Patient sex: M
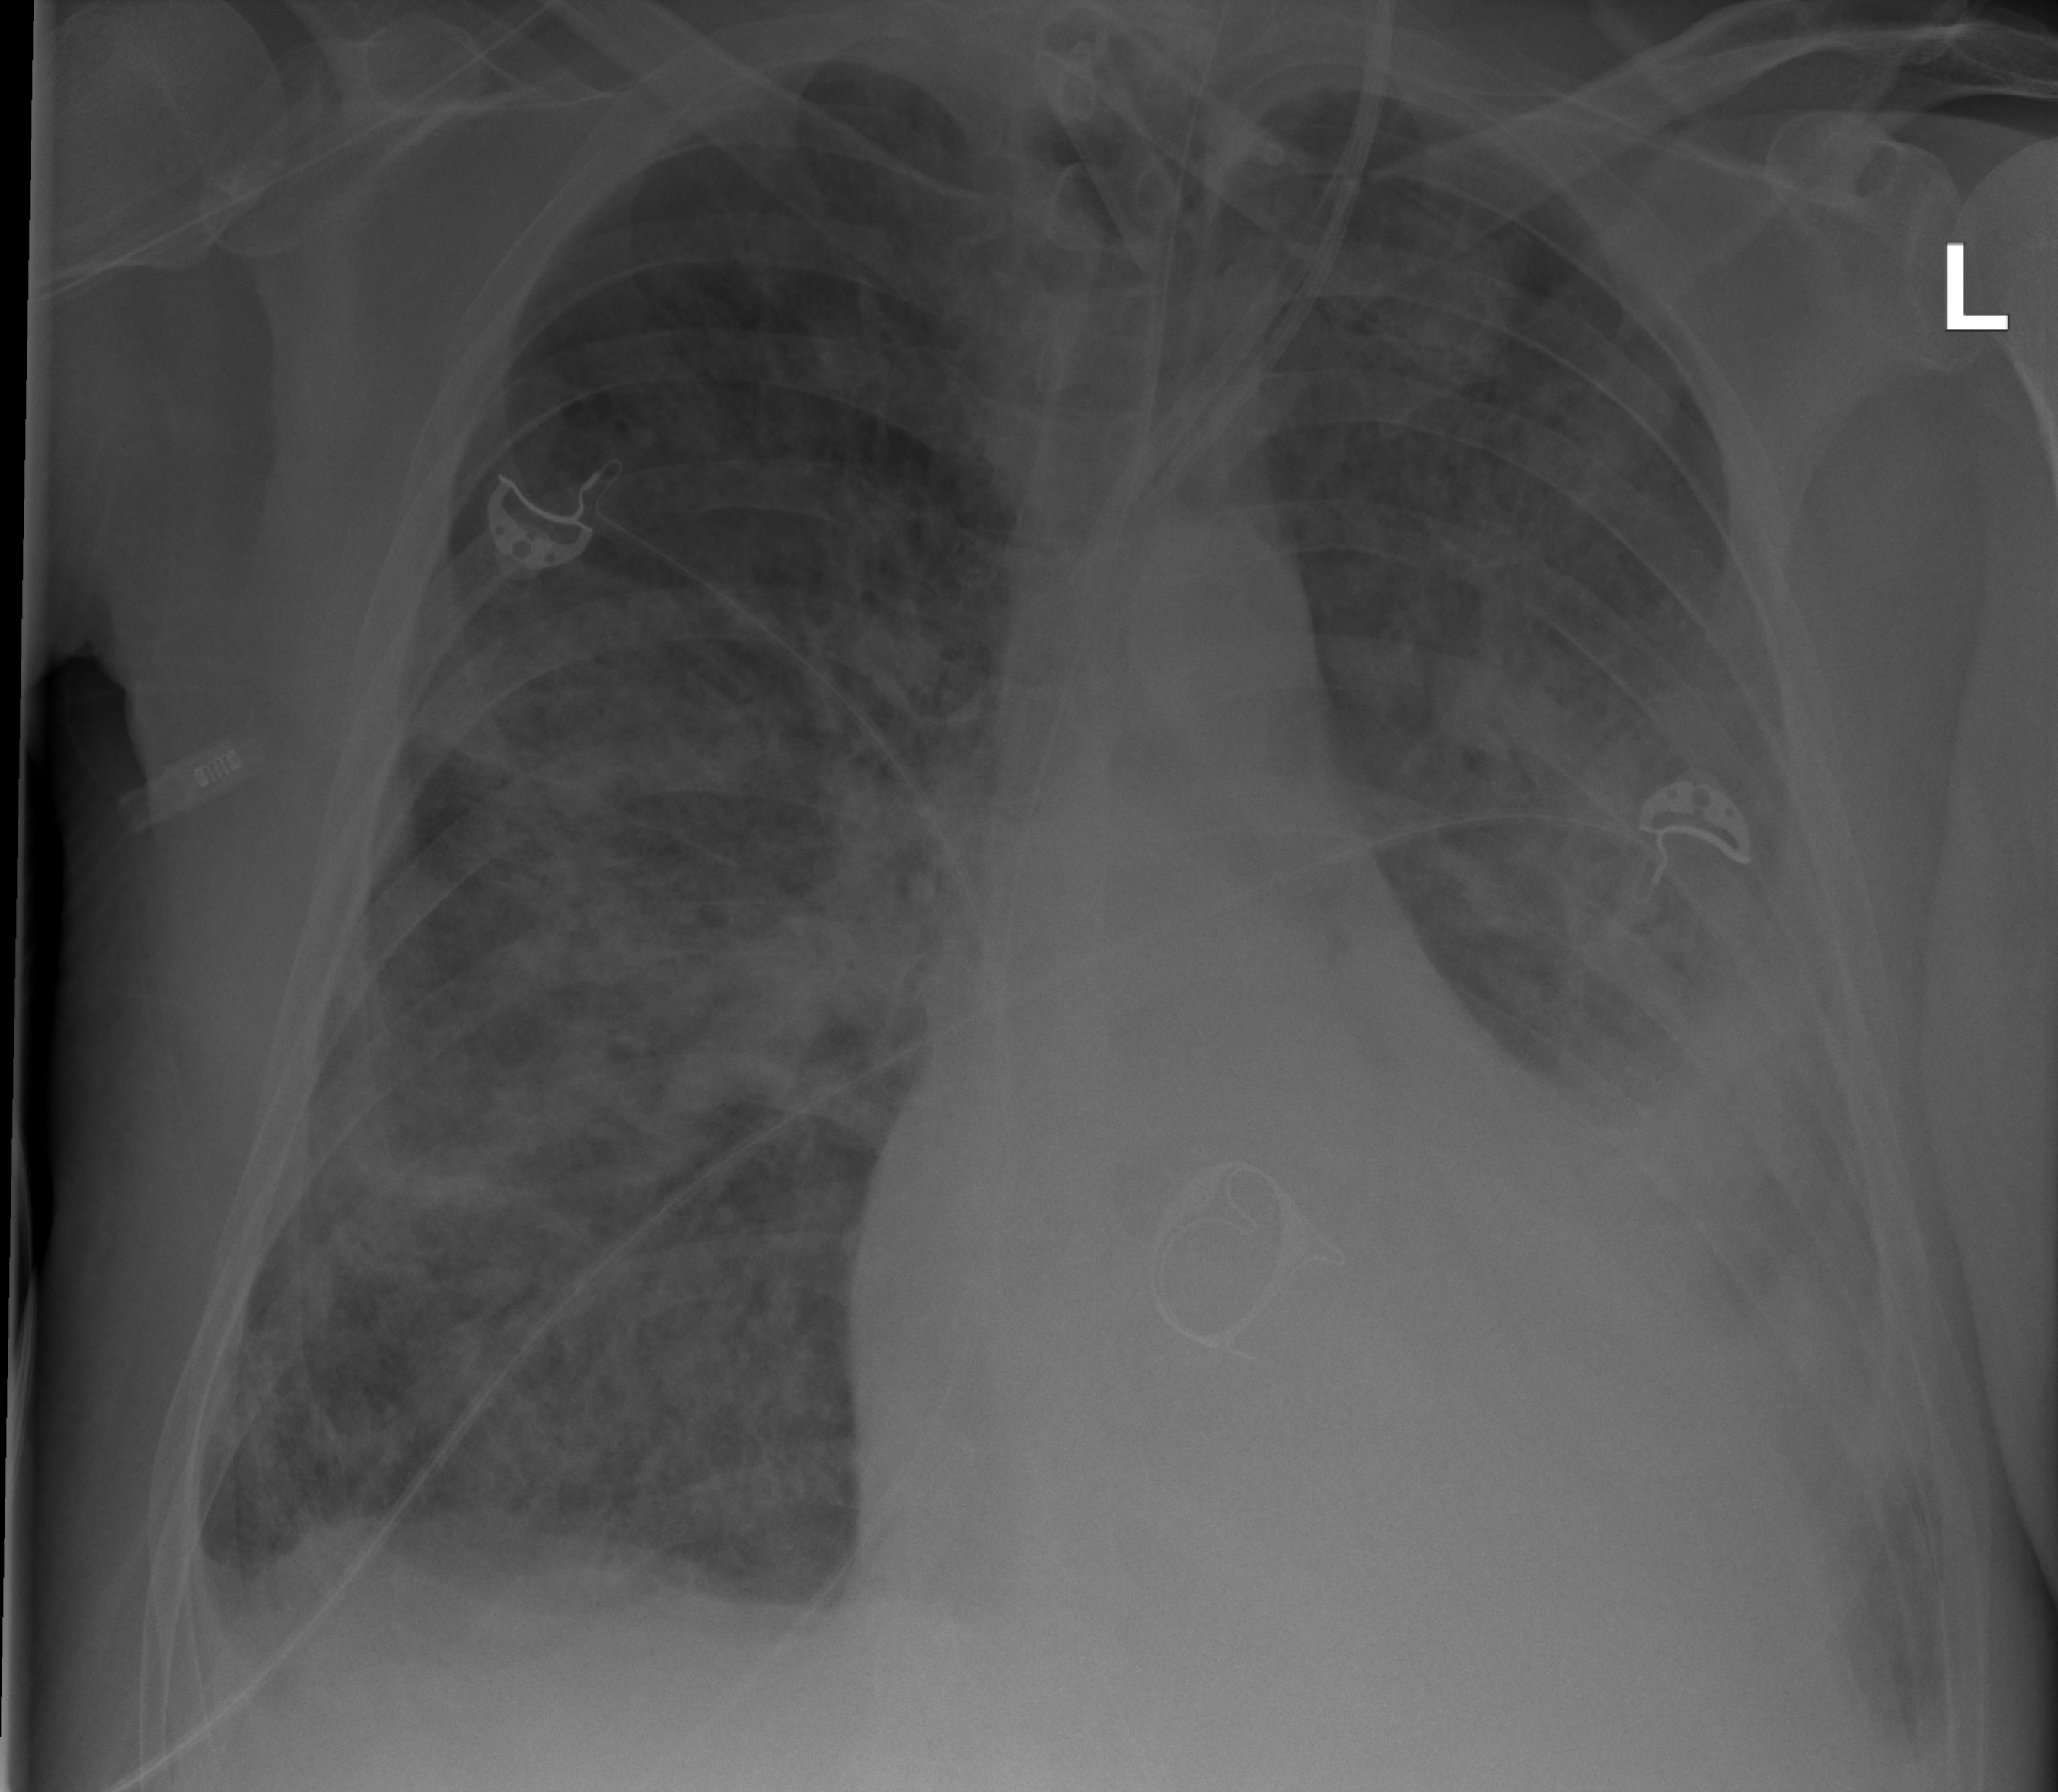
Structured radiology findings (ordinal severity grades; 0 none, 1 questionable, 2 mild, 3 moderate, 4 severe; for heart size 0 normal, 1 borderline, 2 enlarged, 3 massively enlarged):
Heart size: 2
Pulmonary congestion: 2
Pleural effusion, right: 2
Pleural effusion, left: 2
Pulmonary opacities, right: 3
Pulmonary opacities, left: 3
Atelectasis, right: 2
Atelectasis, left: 3